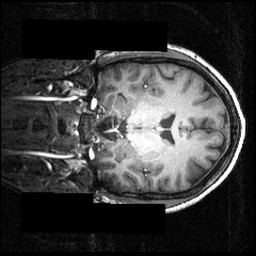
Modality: T1w
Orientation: coronal
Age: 21
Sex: male
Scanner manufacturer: siemens
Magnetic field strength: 3.951 T
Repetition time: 1.5 s
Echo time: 0.00335 s